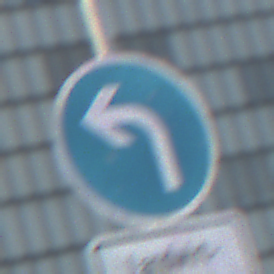
Verkehrszeichen: VorgeschriebeneFahrtrichtungLinks
Zusatzzeichen unten: BesondereFahrzeugeUndTransportgueter6
Umgebung: Outdoor, Urban
Tageszeit: SunriseSunset
Wetter: PartlyCloudy
Licht: Natural
Jahreszeit: NotSpecified
Kontrast: LowContrast